Field crop: maize
Growth stage: 2
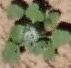
Species: chenopodium